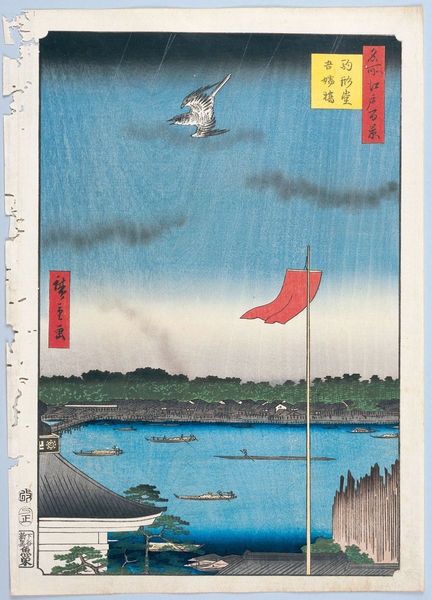
Titel: 100 berühmte Ansichten von Edo
Künstler: Utagawa Hiroshige
Schlagwörter: baum, blau, gewitter, himmel, meer, vogel, wasser, weiß, wolken, bäume, gelb, grün, landschaft, see, stadt, ufer, grau, hell, holz, schwarz, dach, gebäude, haus, rot, weg, wolke, zaun, horizont, häuser, natur, pfähle, brücke, pflanzen, wald, boot, boote, kahn, japan, schiffe, schrift, fahnen, fahne, flagge, mast, kette, dorf, dächer, hafen, fahnenmast, pier, steg, sturm, kaiser, japanisch, schriftzeichen, regen, asien, text, asiatisch, tinte, chinesisch, china, farbholzschnitt, tradition, schwalbe, seebrücke, wassen, see boot himmel, booten, jasoan, wegtempel